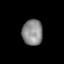
Tissue: lung
Cell type: Epithelial cells
Senescence score: 0.1157
Nuclear area (px): 519
Mean DAPI intensity: 139.064